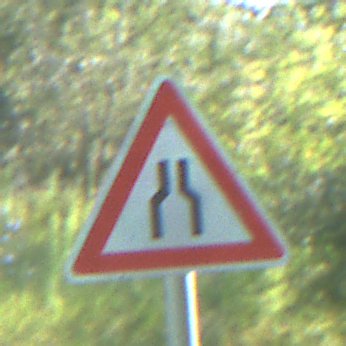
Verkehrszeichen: VerengteFahrbahn
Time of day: MorningAfternoon
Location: Outdoor (Nature)
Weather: Clear
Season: NotSpecified
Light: Natural